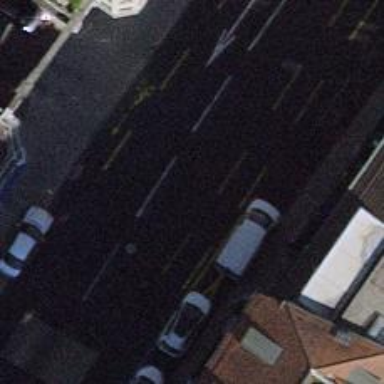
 having lanes for both sidewalks and cycleways."